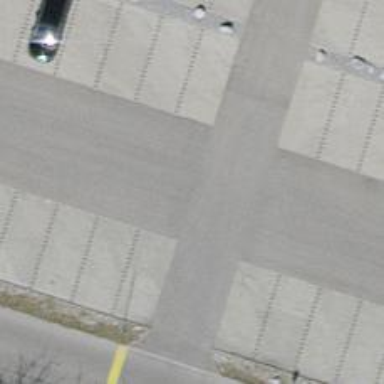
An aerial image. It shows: Parking aisle designated as service road.